【题型】填空题　【知识点】解析几何　【难度】hard
已知\(A(x_1,y_1)\)、\(B(x_2,y_2)\)满足：\(x_1^2 + y_1^2 = 1\)，\(x_2^2 + y_2^2 = 1\)，\(x_1x_2 + y_1y_2 = -\frac{1}{2}\)，则代数式\(|3x_1 - 4y_1| + |3x_2 - 4y_2|\)的取值范围是\(\underline{\quad\quad}\)。
【解答】
【答案】\(\left[\frac{5\sqrt{3}}{2},5\sqrt{3}\right]\)

\subsubsection*{分析}
【分析】分析可知，\(A(x_1,y_1)\)、\(B(x_2,y_2)\)在圆\(x^2 + y^2 = 1\)上，且\(\angle AOB = \frac{2\pi}{3}\)，记\(d_1 = \frac{|3x_1 - 4y_1|}{5}\)，\(d_2 = \frac{|3x_2 - 4y_2|}{5}\)，对\(A\)、\(B\)与直线\(3x - 4y = 0\)的位置关系进行分类讨论，引入参数\(\theta\)表示\(d_1\)、\(d_2\)，利用三角恒等变换结合三角函数的有界性可求\(|3x_1 - 4y_1| + |3x_2 - 4y_2| = 5d_1 + 5d_2\)的取值范围。

\subsubsection*{详解}
【详解】设\(A(x_1,y_1)\)、\(B(x_2,y_2)\)，由\(x_1^2 + y_1^2 = 1\)，\(x_2^2 + y_2^2 = 1\)，\(x_1x_2 + y_1y_2 = -\frac{1}{2}\)，
故\(A(x_1,y_1)\)、\(B(x_2,y_2)\)在圆\(x^2 + y^2 = 1\)上，且
\[
\cos\angle AOB = \frac{\overrightarrow{OA} \cdot \overrightarrow{OB}}{|\overrightarrow{OA}||\overrightarrow{OB}|} = x_1x_2 + y_1y_2 = -\frac{1}{2},
\]
其中\(O\)为坐标原点。因为\(0 \leq \angle AOB \leq \pi\)，则\(\angle AOB = \frac{2\pi}{3}\)。
因为\(|\overrightarrow{OA}| = |\overrightarrow{OB}| = 1\)，则\(\triangle AOB\)是腰长为1的等腰三角形，且\(\angle AOB = \frac{2\pi}{3}\)。

\paragraph{(1) 当点\(A\)、\(B\)在直线\(3x - 4y = 0\)的同侧时}
设直线\(3x - 4y = 0\)交圆\(x^2 + y^2 = 1\)于\(M\)、\(N\)两点，如下图所示：

记\(d_1 = \frac{|3x_1 - 4y_1|}{5}\)，\(d_2 = \frac{|3x_2 - 4y_2|}{5}\)，记\(\angle AOM = \theta\)，则\(\angle BON = \frac{\pi}{3} - \theta\)，其中\(0 < \theta < \frac{\pi}{3}\)，则\(d_1 = \sin\theta\)，\(d_2 = \sin\left(\frac{\pi}{3} - \theta\right)\)。
所以，
\begin{align*}
|3x_1 - 4y_1| + |3x_2 - 4y_2| &= 5d_1 + 5d_2 \\
&= 5\sin\theta + 5\sin\left(\frac{\pi}{3} - \theta\right) \\
&= 5\sin\theta + 5\left(\frac{\sqrt{3}}{2}\cos\theta - \frac{1}{2}\sin\theta\right) \\
&= \frac{5}{2}\sin\theta + \frac{5\sqrt{3}}{2}\cos\theta \\
&= 5\sin\left(\theta + \frac{\pi}{3}\right).
\end{align*}
因为\(0 < \theta < \frac{\pi}{3}\)，则\(\frac{\pi}{3} < \theta + \frac{\pi}{3} < \frac{2\pi}{3}\)，所以\(\frac{\sqrt{3}}{2} < \sin\left(\theta + \frac{\pi}{3}\right) \leq 1\)，
则\(|3x_1 - 4y_1| + |3x_2 - 4y_2| = 5\sin\left(\theta + \frac{\pi}{3}\right) \in \left(\frac{5\sqrt{3}}{2},5\right]\)。

\paragraph{(2) 当点\(A\)、\(B\)在直线\(3x - 4y = 0\)的异侧时}
设直线\(3x - 4y = 0\)交圆\(x^2 + y^2 = 1\)于\(M\)、\(N\)两点，如下图所示：

记\(d_1 = \frac{|3x_1 - 4y_1|}{5}\)，\(d_2 = \frac{|3x_2 - 4y_2|}{5}\)，记\(\angle AON = \theta\)，则\(\angle BON = \frac{2\pi}{3} - \theta\)，其中\(0 < \theta < \frac{2\pi}{3}\)，则\(d_1 = \sin\theta\)，\(d_2 = \sin\left(\frac{2\pi}{3} - \theta\right)\)。
所以，
\begin{align*}
|3x_1 - 4y_1| + |3x_2 - 4y_2| &= 5d_1 + 5d_2 \\
&= 5\sin\theta + 5\sin\left(\frac{2\pi}{3} - \theta\right) \\
&= 5\sin\theta + 5\left(\frac{\sqrt{3}}{2}\cos\theta + \frac{1}{2}\sin\theta\right) \\
&= \frac{15}{2}\sin\theta + \frac{5\sqrt{3}}{2}\cos\theta \\
&= 5\sqrt{3}\sin\left(\theta + \frac{\pi}{6}\right).
\end{align*}
因为\(0 < \theta < \frac{2\pi}{3}\)，则\(\frac{\pi}{6} < \theta + \frac{\pi}{6} < \frac{5\pi}{6}\)，所以\(\frac{1}{2} < \sin\left(\theta + \frac{\pi}{6}\right) \leq 1\)，
则\(|3x_1 - 4y_1| + |3x_2 - 4y_2| = 5\sqrt{3}\sin\left(\theta + \frac{\pi}{6}\right) \in \left(\frac{5\sqrt{3}}{2},5\sqrt{3}\right]\)。

\paragraph{(3) 当点\(A\)、\(B\)中有一点在直线\(3x - 4y = 0\)上时}
如下图所示：

则
\[
|3x_1 - 4y_1| + |3x_2 - 4y_2| = 5\sin\frac{\pi}{3} = \frac{5\sqrt{3}}{2}.
\]

综上所述，代数式\(|3x_1 - 4y_1| + |3x_2 - 4y_2|\)的取值范围是\(\left[\frac{5\sqrt{3}}{2},5\sqrt{3}\right]\)。

故答案为：\(\left[\frac{5\sqrt{3}}{2},5\sqrt{3}\right]\)。

\subsubsection*{点睛}
【点睛】结论点睛：常见的非线性目标函数的几何意义：

（1）\(z = \frac{y - b}{x - a}\)：表示点\((x,y)\)与点\((a,b)\)连线的斜率；

（2）\(z = \sqrt{(x - a)^2 + (y - b)^2}\)：表示点\((x,y)\)到点\((a,b)\)的距离；

（3）\(z = |Ax + By + C|\)：表示点\((x,y)\)到直线\(Ax + By + C = 0\)的距离的\(\sqrt{A^2 + B^2}\)倍。
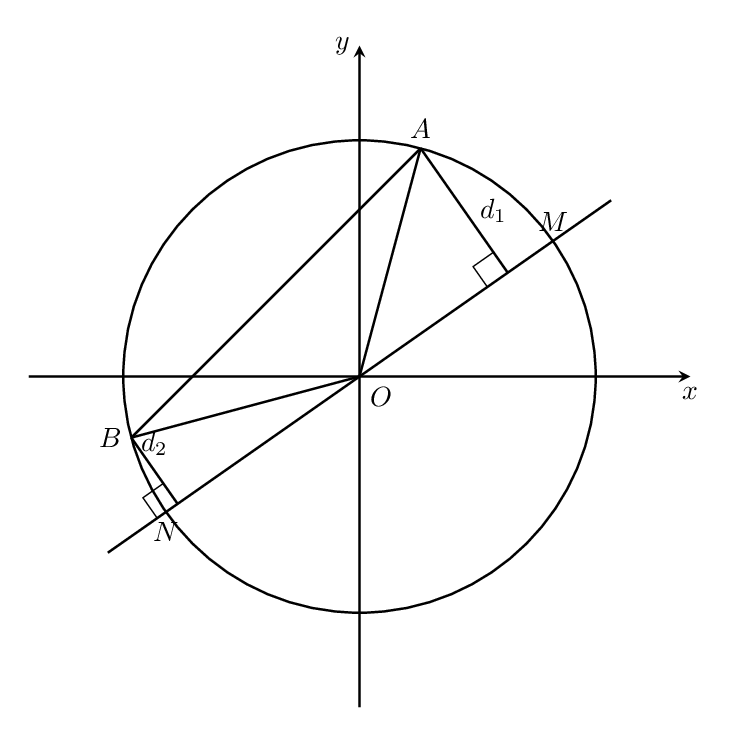
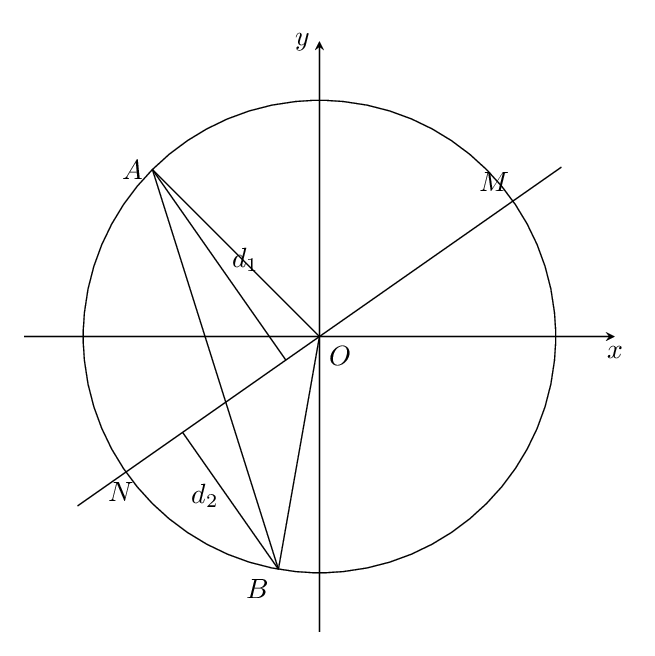
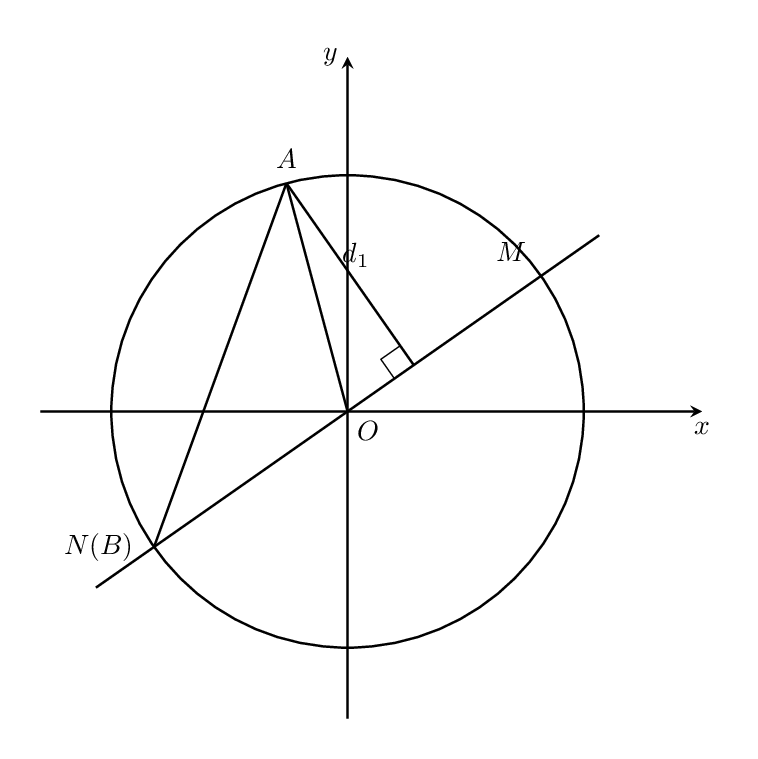